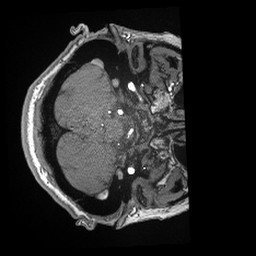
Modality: angio
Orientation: axial
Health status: ill
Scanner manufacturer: siemens
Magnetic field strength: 3 T
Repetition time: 0.02 s
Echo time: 0.0033 s